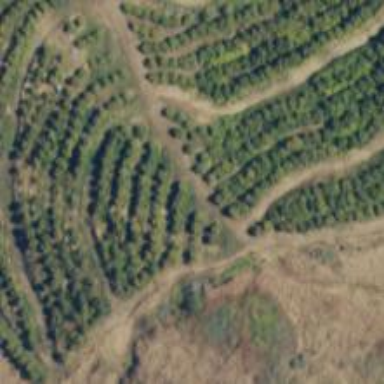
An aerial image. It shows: Orchard.